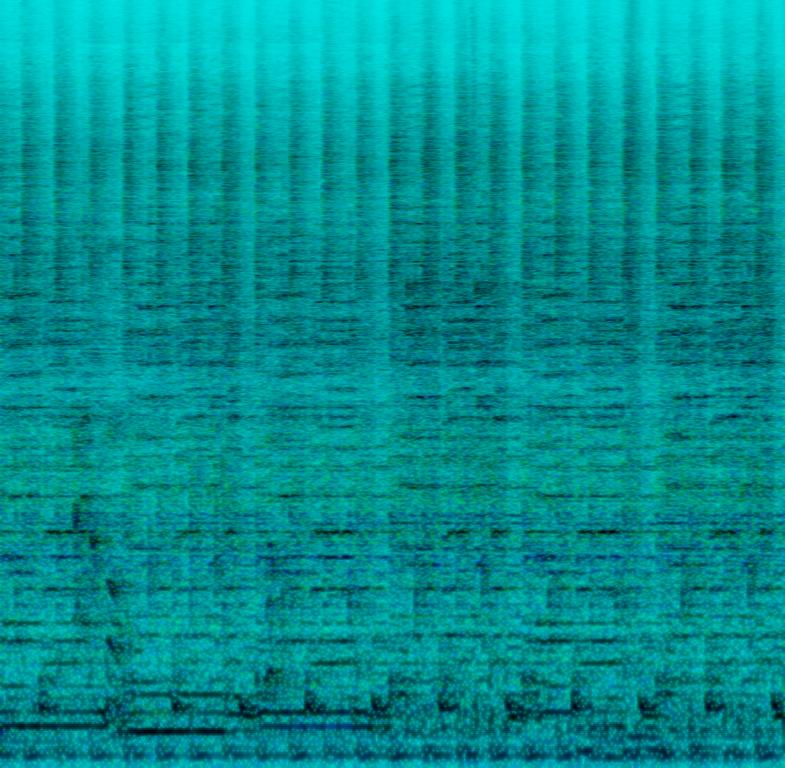
This low quality audio features a male voice singing the main melody. This is accompanied by percussion playing a simple but fast paced beat. Trumpets are featured in this song playing fills at high pitch. This song can be played in an aerobics workout session where fast movements are required.